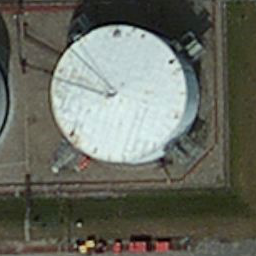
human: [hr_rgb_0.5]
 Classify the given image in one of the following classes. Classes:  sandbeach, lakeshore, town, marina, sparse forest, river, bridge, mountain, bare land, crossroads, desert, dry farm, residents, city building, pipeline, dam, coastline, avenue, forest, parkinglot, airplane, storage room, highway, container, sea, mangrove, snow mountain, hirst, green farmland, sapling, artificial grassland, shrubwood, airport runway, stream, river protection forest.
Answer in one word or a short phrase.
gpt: storage room